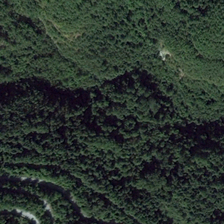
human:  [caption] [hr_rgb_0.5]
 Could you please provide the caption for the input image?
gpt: many green trees are in a piece of forest .

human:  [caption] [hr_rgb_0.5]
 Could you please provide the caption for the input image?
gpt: many green trees are in a piece of forest .

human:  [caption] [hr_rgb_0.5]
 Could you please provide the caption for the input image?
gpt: many green trees are in a piece of forest .

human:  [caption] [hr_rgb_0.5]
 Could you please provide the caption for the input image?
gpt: many green trees are in a piece of forest .

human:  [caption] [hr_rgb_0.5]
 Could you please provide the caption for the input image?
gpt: many green trees are in a piece of forest .